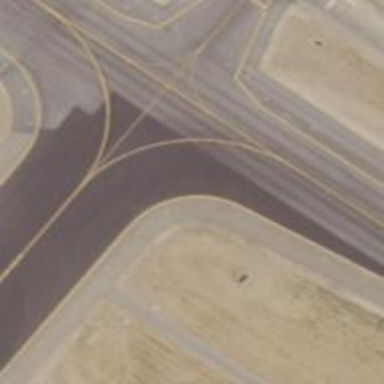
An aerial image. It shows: View of taxiway at the airport.